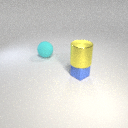
large yellow metal cylinder above small blue rubber cube